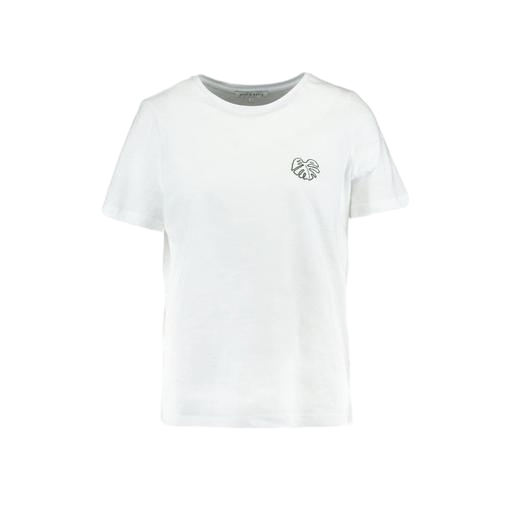
only white love pizza t-shirt, white graphic t-shirt, white printed t-shirt, white background